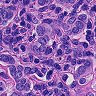
Metastatic tissue present: yes